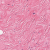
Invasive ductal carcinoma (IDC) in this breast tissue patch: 0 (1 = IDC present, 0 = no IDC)